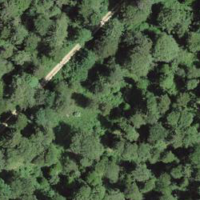
EUNIS habitat code: 44
Species observed at this site:
Argynnis paphia